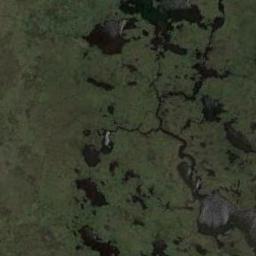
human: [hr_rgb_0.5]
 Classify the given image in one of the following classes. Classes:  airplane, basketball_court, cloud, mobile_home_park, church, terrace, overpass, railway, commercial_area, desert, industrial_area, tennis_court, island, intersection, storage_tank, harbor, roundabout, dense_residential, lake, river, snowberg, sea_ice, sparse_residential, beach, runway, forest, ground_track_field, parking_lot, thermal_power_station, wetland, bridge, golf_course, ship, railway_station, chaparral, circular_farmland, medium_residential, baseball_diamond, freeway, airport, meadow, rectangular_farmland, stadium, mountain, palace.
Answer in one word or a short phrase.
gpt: wetland